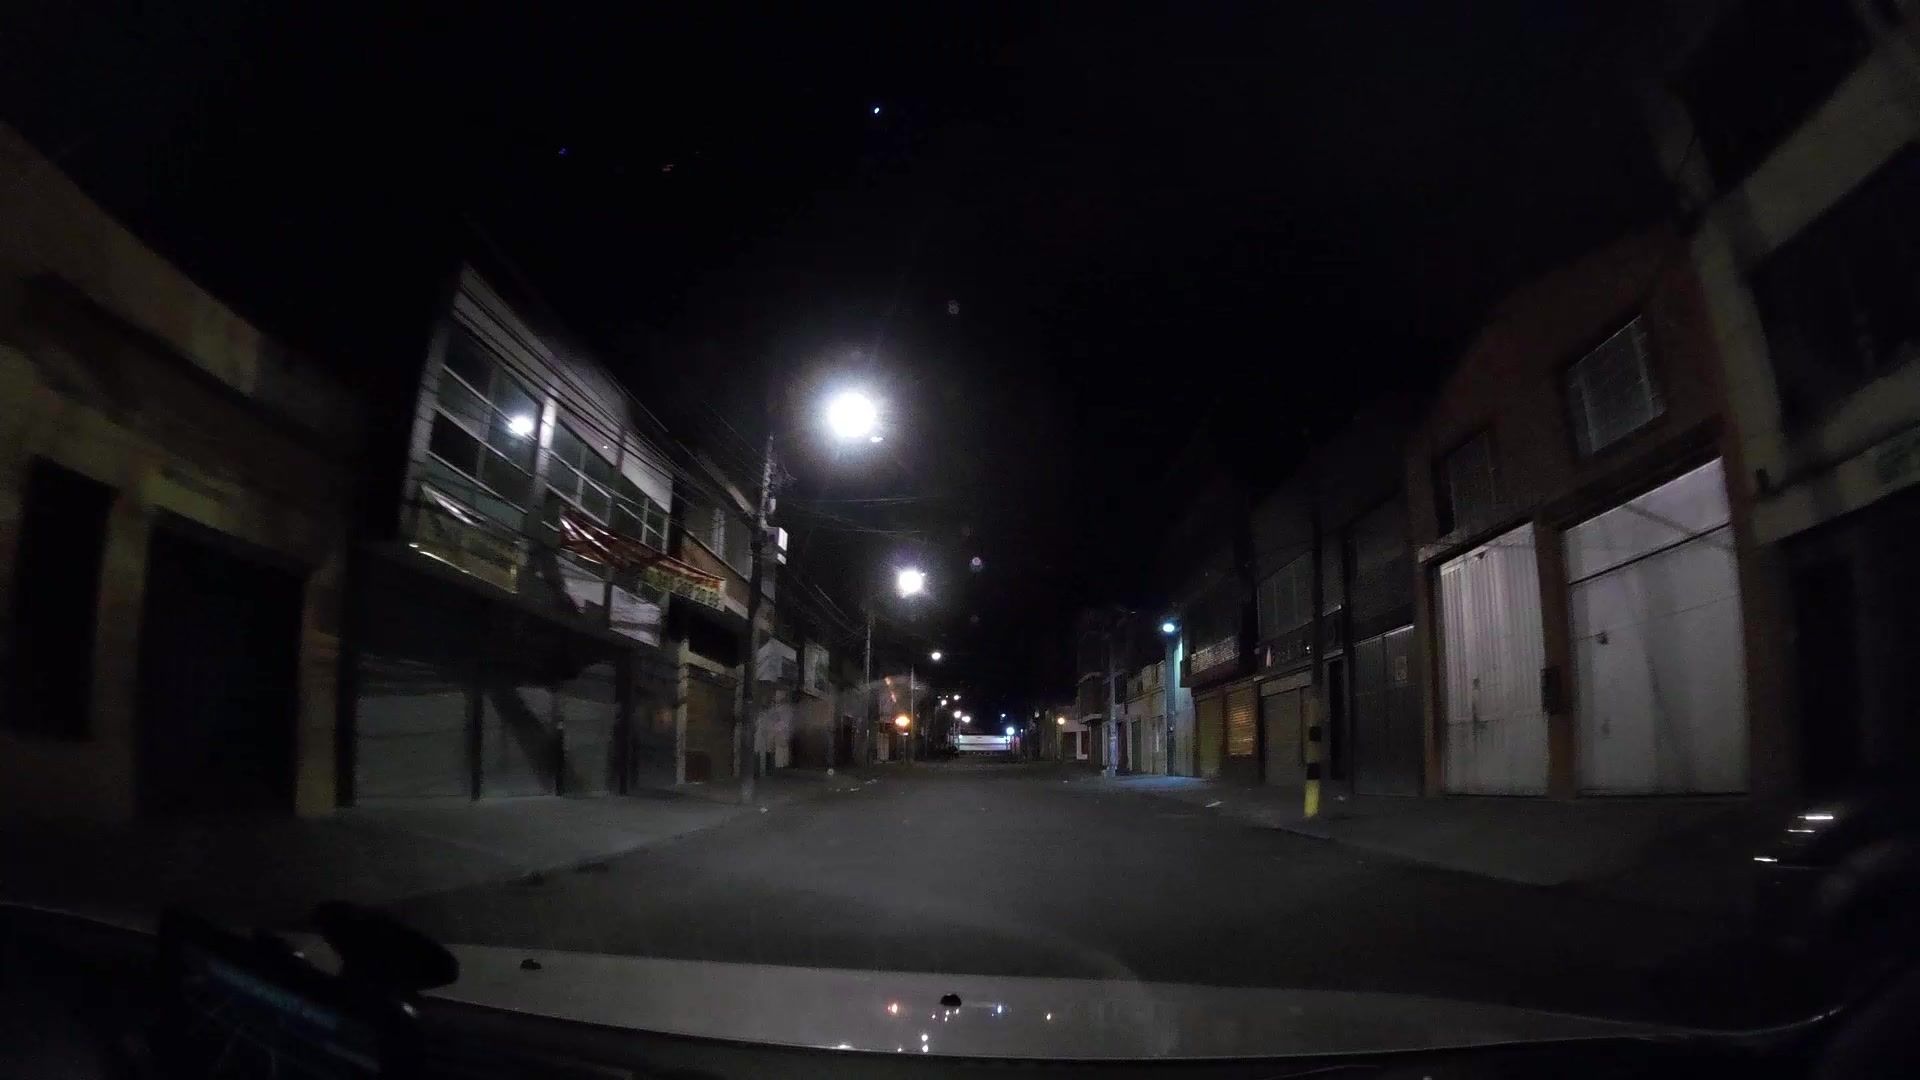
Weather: clear
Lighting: night
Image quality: slightly poor
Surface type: driving surface
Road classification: tertiary
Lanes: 2
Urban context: urban centre
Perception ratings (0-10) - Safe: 0.42, Lively: 4.09, Beautiful: 6.39, Boring: 3.29, Depressing: 3.88, Wealthy: 1.94